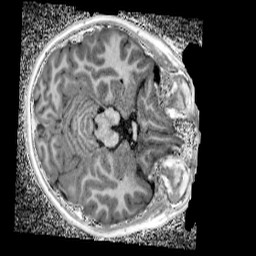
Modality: UNIT1_denoised
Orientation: axial
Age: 13
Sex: male
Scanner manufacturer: siemens
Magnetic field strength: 3 T
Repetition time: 4 s
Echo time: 0.00299 s